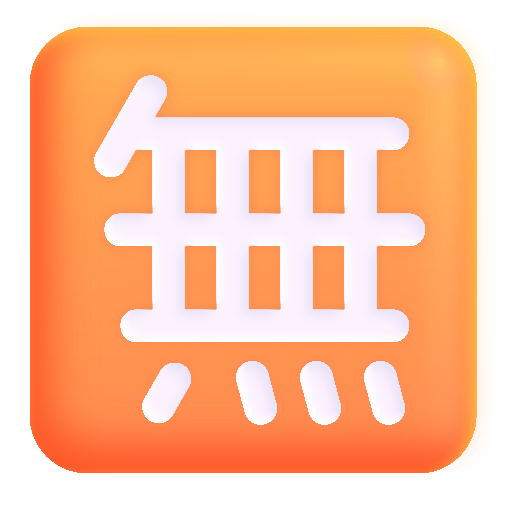
japanese free of charge button color